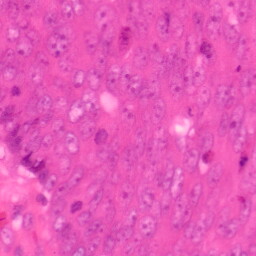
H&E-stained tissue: Colon